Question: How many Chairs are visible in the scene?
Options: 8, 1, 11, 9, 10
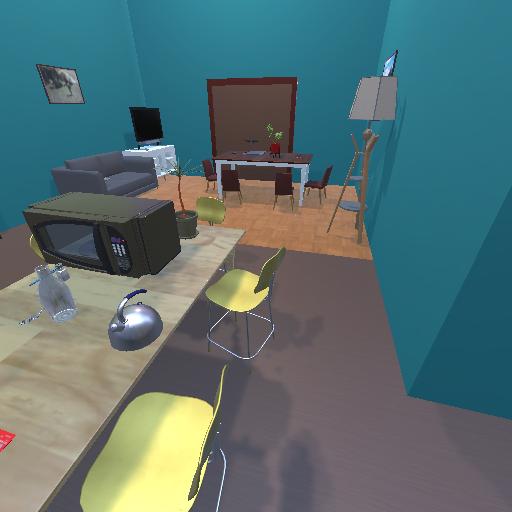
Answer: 8